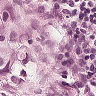
Metastatic tissue present: yes